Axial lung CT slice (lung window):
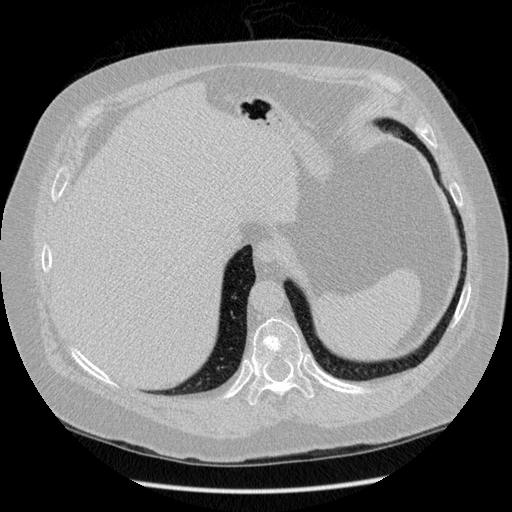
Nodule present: no